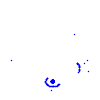
Particle: kaon